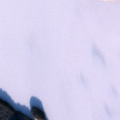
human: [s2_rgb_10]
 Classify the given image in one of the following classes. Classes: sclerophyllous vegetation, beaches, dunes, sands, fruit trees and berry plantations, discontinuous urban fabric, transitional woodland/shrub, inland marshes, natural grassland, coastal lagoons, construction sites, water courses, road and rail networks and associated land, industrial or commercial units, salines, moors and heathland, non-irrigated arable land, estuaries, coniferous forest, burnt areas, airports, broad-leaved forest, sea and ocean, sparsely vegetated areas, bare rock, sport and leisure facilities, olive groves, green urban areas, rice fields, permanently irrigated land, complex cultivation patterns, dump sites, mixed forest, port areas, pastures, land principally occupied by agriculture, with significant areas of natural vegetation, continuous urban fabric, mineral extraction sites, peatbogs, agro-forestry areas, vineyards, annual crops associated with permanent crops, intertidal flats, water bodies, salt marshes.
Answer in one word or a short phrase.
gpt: coniferous forest, water bodies